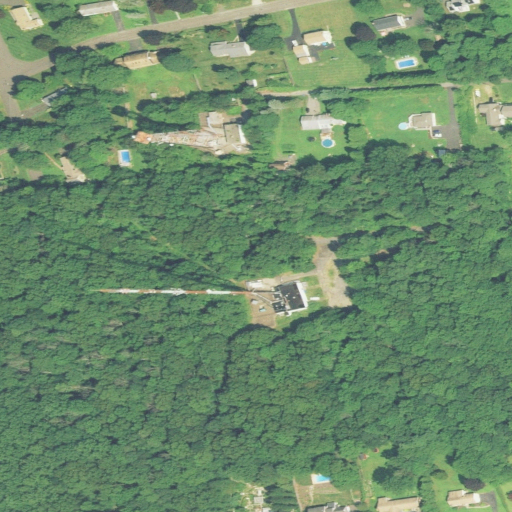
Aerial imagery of mountain in Connecticut named Booth Hill containing deciduous forest, low intensity development, open development, and medium intensity development